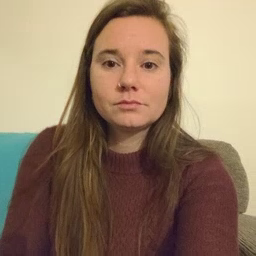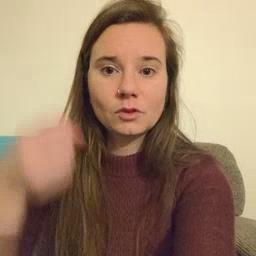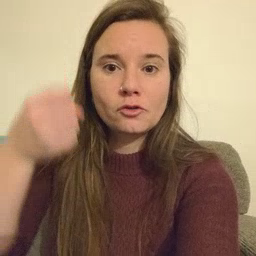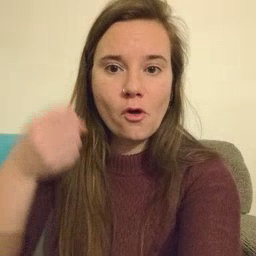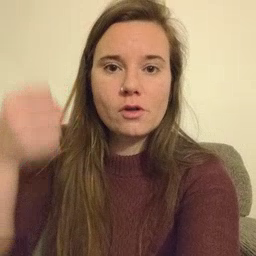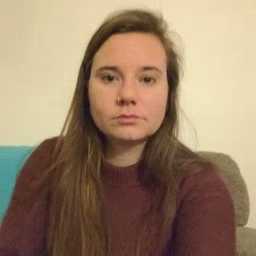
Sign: car